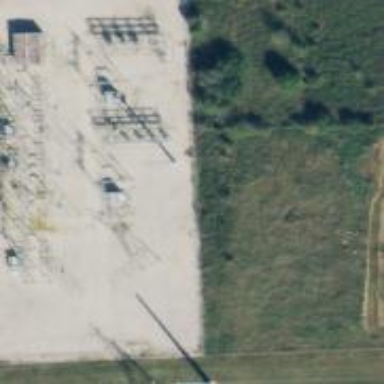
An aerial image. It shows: Power pole.